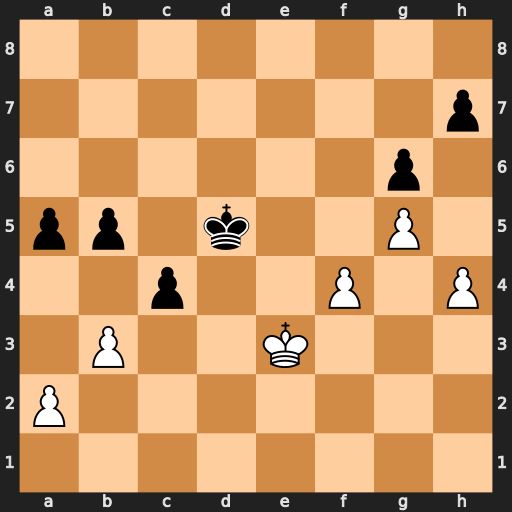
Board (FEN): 8/7p/6p1/pp1k2P1/2p2P1P/1P2K3/P7/8
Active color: w
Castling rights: -
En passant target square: -
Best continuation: bxc4+ bxc4 a4 c3 Kd3 c2 Kxc2